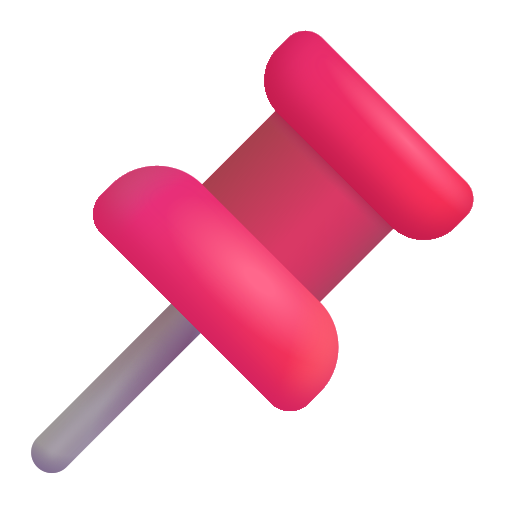
pushpin color